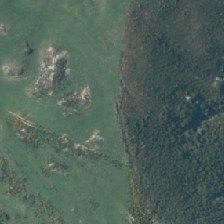
Land cover: high_producing_grassland